Question: Here is my layout :

- 'View All Students'- 'src'- '$('img #bot-image-path ').slideDown(1000);'
How would I achieve something like that in jQuery ?
Here is my live Result : <URL>
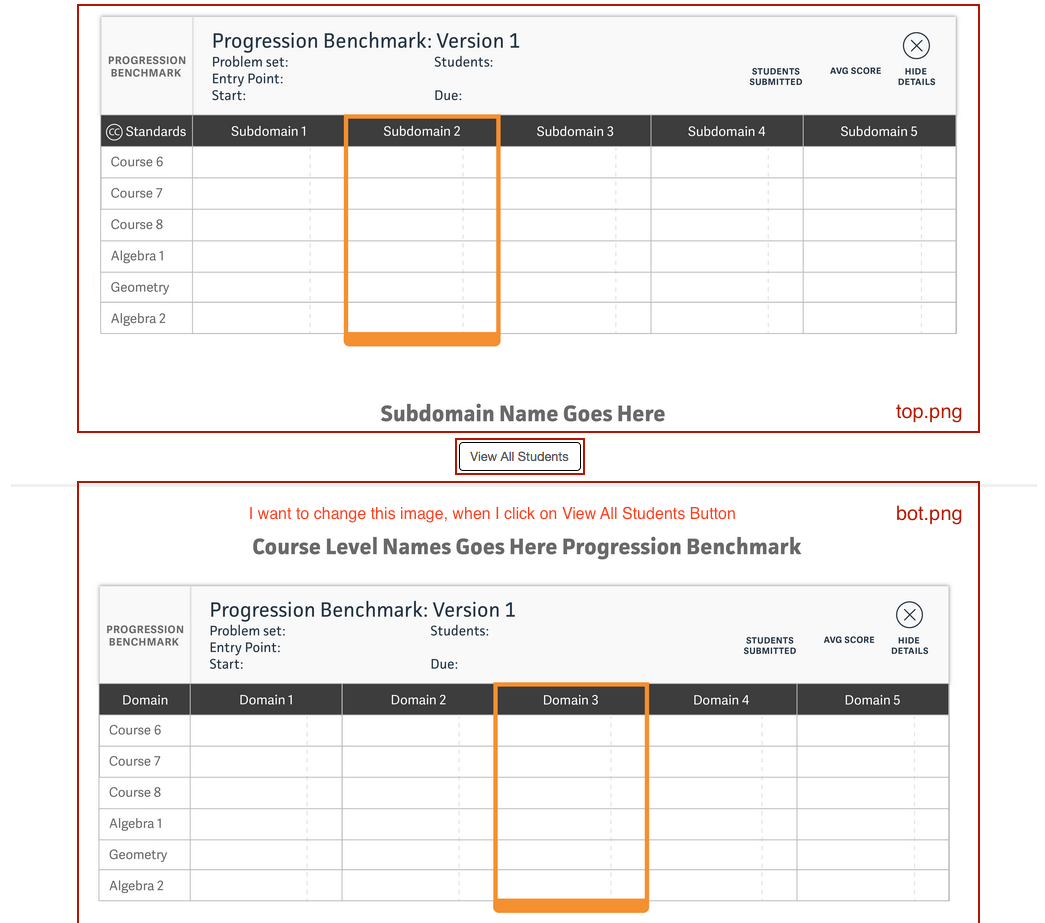
Answer: Maybe using something like the following?
'''
[selector].show( speed, [callback] );
'''
This will fade in the image over 'speed' ms. Callback isnt necessary. You can read more about it here, <URL>.
Edit: Also, removing the 'img' in front of the actual div id might help!